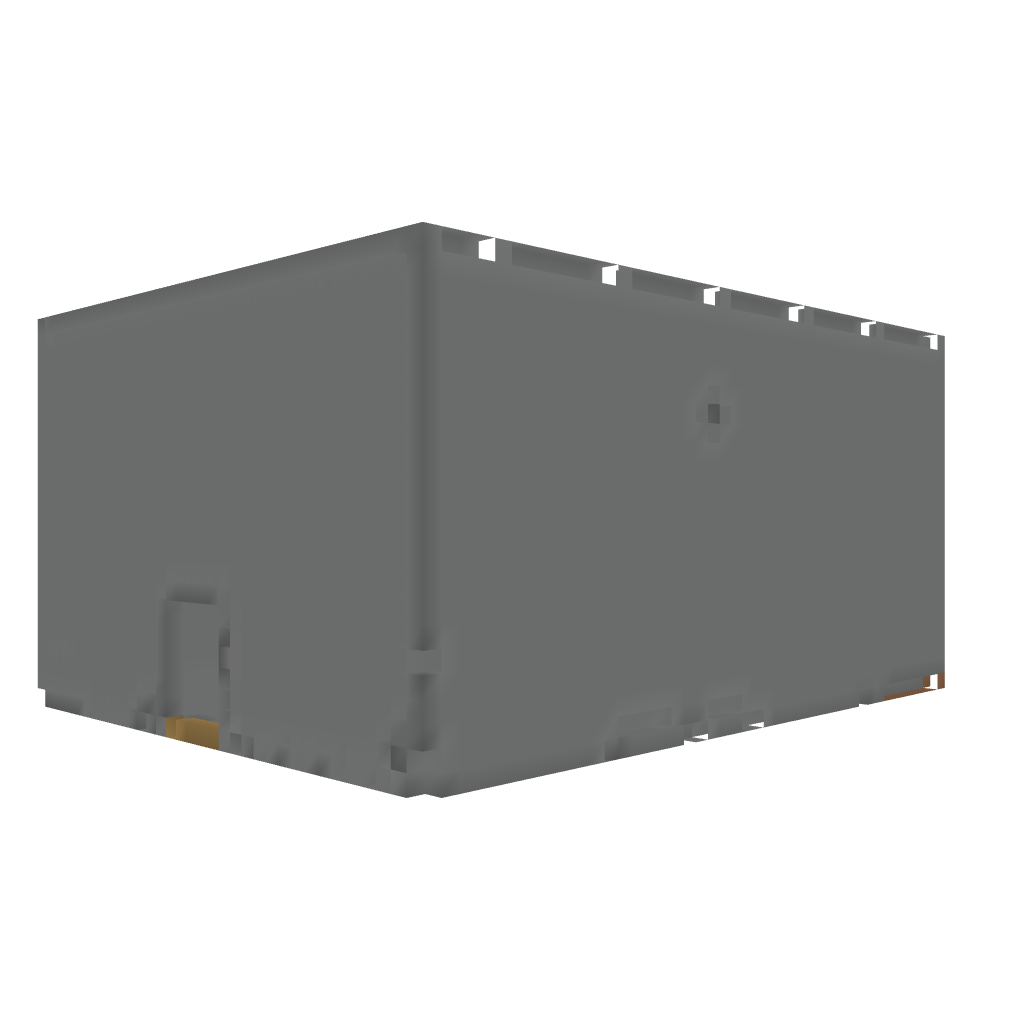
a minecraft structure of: Basic PvP Arena